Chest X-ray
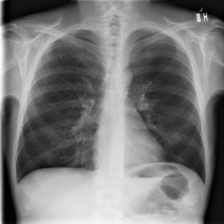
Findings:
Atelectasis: negative
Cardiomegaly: negative
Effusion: negative
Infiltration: negative
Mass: negative
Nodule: positive
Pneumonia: negative
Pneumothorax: negative
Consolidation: negative
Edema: negative
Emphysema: negative
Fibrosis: negative
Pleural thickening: negative
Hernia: negative